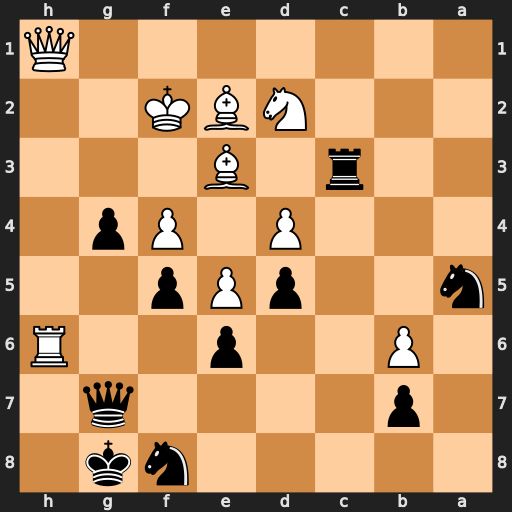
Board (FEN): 5nk1/1p4q1/1P2p2R/n2pPp2/3P1Pp1/2r1B3/3NBK2/7Q
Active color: b
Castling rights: -
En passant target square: -
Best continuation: g3+ Kg2 Rxe3